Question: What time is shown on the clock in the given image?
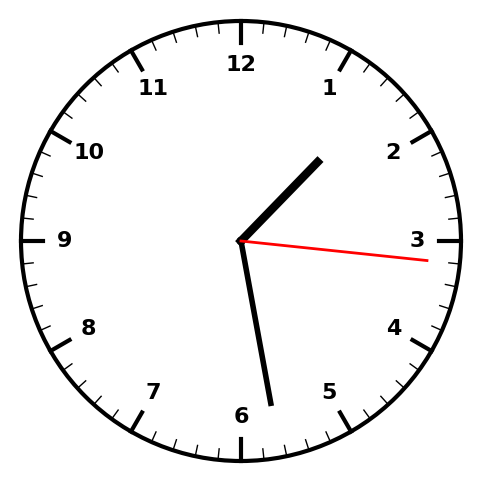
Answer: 01:28:16